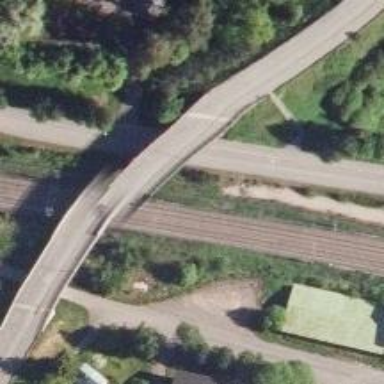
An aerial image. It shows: Railway signal.